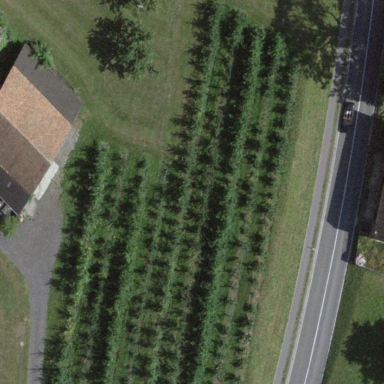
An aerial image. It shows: Orchard.